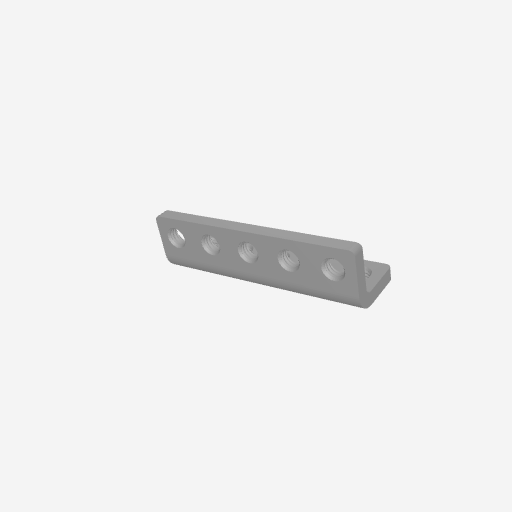
Part: ThreadedLBracket5H